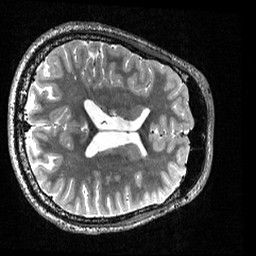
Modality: T2w
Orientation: axial
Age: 21
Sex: male
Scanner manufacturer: siemens
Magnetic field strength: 3 T
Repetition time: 3.2 s
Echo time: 0.56 s